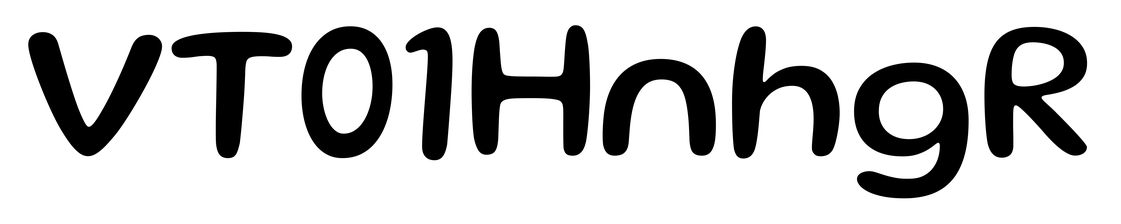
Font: Gluten_Regular